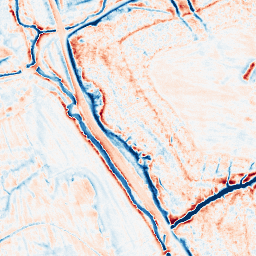
Category: edge_preserving
Decomposition family: anisotropic_diffusion
Decomposition parameters: iterations: 50
kappa: 100
gamma: 0.1
Upsampling method: bicubic_3x
Upsampling parameters: scale: 3
Upsampling scale: 3